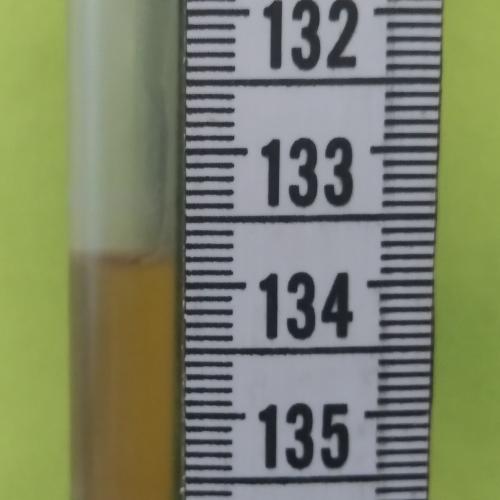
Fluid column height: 133.8 cm